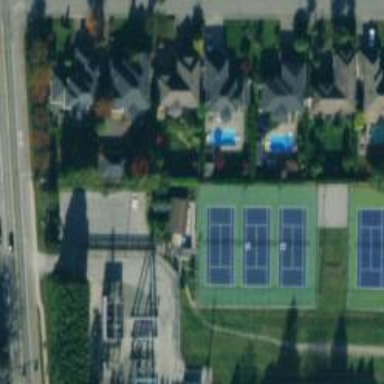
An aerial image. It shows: Tennis court.